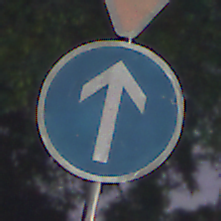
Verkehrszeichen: VorgeschriebeneFahrtrichtungGeradeaus
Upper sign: VorfahrtGewaehren
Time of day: Night
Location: Outdoor (Suburban)
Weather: PartlyCloudy
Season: NotSpecified
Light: Artificial